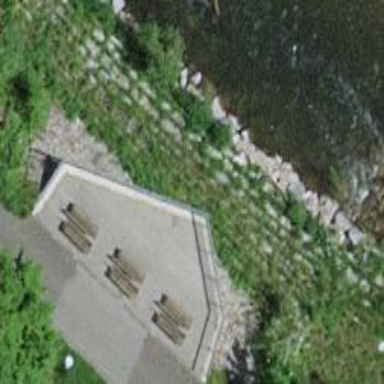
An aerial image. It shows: Brown bench.